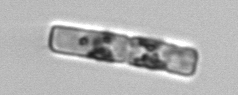
Label: Guinardia_delicatula